Field crop: maize
Growth stage: 2
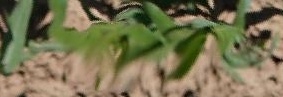
Species: maize